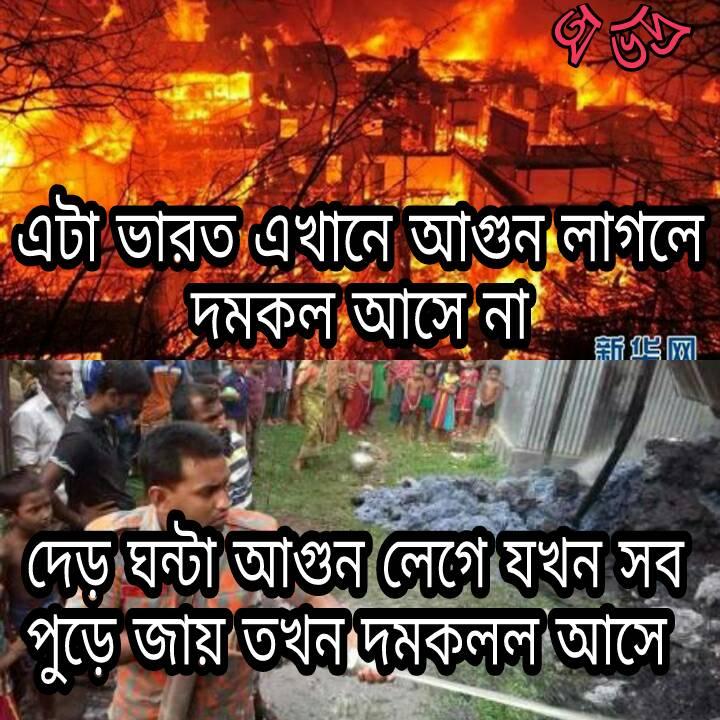
Caption: এটা ভারত এখানে আগুন লাগলে দমকল আসে না      দেড় ঘন্টা আগুন লেগে যখন সব পুড়ে জায় তখন দমকলল আসে
Label: hate